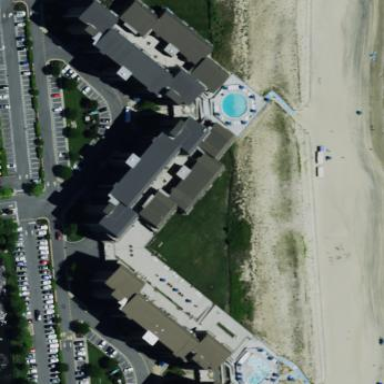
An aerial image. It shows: Apartment building.